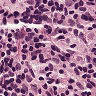
Metastatic tissue present: no